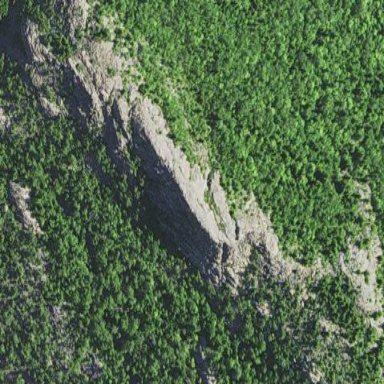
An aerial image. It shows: Landscape dominated by bare rock.